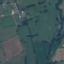
Land use / land cover: Pasture